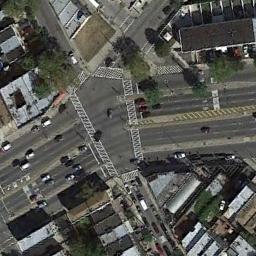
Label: intersection